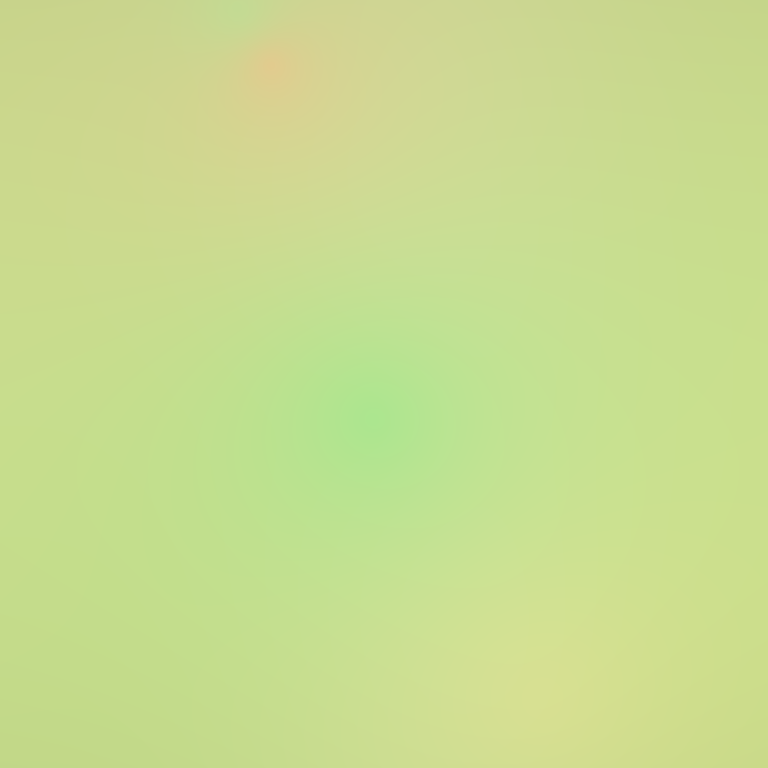
Abstract light effect, smooth blend from soft yellow to gentle green, calm atmosphere, diffuse glow, no room, no furniture, no objects.